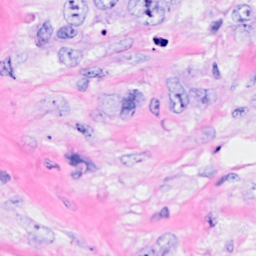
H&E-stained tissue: Breast